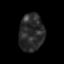
Tissue: skin
Cell type: Fibroblasts
Senescence score: 0.7488
Nuclear area (px): 912
Mean DAPI intensity: 43.246